Question: My app's structure is made of a service running in the background Listening for push messages and forwards these messages to be inserted in DB, Displayed as Notifications or Sent to Chat Activity if the chat window of the chatter is opened and in the front screen and has a broadcast receiver listening.
the following Image Describes the structure and work-flow of my app's chat

---
And here is my code in the Chat Window Activity:
'''
this.service = new ServiceManager(this, PushService.class,
new Handler() {
@Override
public void handleMessage(Message msg) {
// Receive message from service
switch (msg.what) {
case 10:
reloadMessagesInTheChat();
// Play sound
if (mp.isPlaying())
mp.stop();
mp.start();
break;
default:
showErrorMsssage("Some messages arrived");
super.handleMessage(msg);
break;
}
}
});
this.service.start();
// Now sending the message (I do it initially to tell the service which user is in the chat now, such that it forwards messages to this receiver, instead of creating notifications)
final Handler handler = new Handler();
handler.postDelayed(new Runnable() {
@Override
public void run() {
try {
service.send(Message.obtain(null, 10, user_id, 0));
} catch (RemoteException e) {
e.printStackTrace();
// This is just a Toast Message:
showErrorMsssage("Couldn't send messages to the service");
}
}
}, 1000);
'''
---
And here is the code from the Service:
First this is the condition that routes the message
'''
if(connectedChatUser != ChatUserInTheReceivedMessage ){
// Create Notification with Pending Intent to open chat windows with the user
}
else{
send(Message.obtain(null, 10, "ID_OF_THE_CHATTER" , 0));
}
'''
Here's the important part of the service :
'''
ArrayList<Messenger> mClients = new ArrayList<Messenger>(); // Keeps track of all current registered clients.
final Messenger mMessenger = new Messenger(new IncomingHandler()); // Target we publish for clients to send messages to IncomingHandler.
private class IncomingHandler extends Handler {
// Handler of incoming messages from clients.
@Override
public void handleMessage(Message msg) {
switch (msg.what) {
case MSG_REGISTER_CLIENT:
mClients.add(msg.replyTo);
break;
case MSG_UNREGISTER_CLIENT:
mClients.remove(msg.replyTo);
break;
default:
//super.handleMessage(msg);
onReceiveMessage(msg);
}
}
}
private int connectedChatUser = 0;
private int contactList = 0;
/*@Override
public int onStartCommand(Intent intent, int flags, int startId) {
return START_STICKY; // run until explicitly stopped.
}*/
@Override
public IBinder onBind(Intent intent) {
return mMessenger.getBinder();
}
protected void send(Message msg) {
for (int i=mClients.size()-1; i>=0; i--) {
try {
mClients.get(i).send(msg);
}
catch (RemoteException e) {
// The client is dead. Remove it from the list; we are going through the list from back to front so this is safe to do inside the loop.
mClients.remove(i);
}
}
}
'''
Here's the Receiver in the Service that receives the ID of the open chat window initially
'''
public void onReceiveMessage(Message msg) {
if (msg.what == CHAT_USER) {
// User ID sent from the activity initially
connectedChatUser = msg.arg1;
}
// Other cases aren't important as they cause no problem
}
'''
Finally the Service in the Activity is an instance of This Class:
'''
public class ServiceManager {
private Class<? extends PushService> mServiceClass;
private Context mActivity;
private boolean mIsBound;
private Messenger mService = null;
private Handler mIncomingHandler = null;
private final Messenger mMessenger = new Messenger(new IncomingHandler());
private class IncomingHandler extends Handler {
@Override
public void handleMessage(Message msg) {
if (mIncomingHandler != null) {
if(GlobalSettings.dev)Log.i("ServiceHandler", "Incoming message. Passing to handler: "+msg);
mIncomingHandler.handleMessage(msg);
}
}
}
private ServiceConnection mConnection = new ServiceConnection() {
public void onServiceConnected(ComponentName className, IBinder service) {
mService = new Messenger(service);
//textStatus.setText("Attached.");
if(GlobalSettings.dev)Log.i("ServiceHandler", "Attached.");
try {
Message msg = Message.obtain(null, AbstractService.MSG_REGISTER_CLIENT);
msg.replyTo = mMessenger;
mService.send(msg);
} catch (RemoteException e) {
// In this case the service has crashed before we could even do anything with it
}
}
public void onServiceDisconnected(ComponentName className) {
// This is called when the connection with the service has been unexpectedly disconnected - process crashed.
mService = null;
//textStatus.setText("Disconnected.");
if(GlobalSettings.dev)Log.i("ServiceHandler", "Disconnected.");
}
};
public ServiceManager(Context context, Class<? extends PushService> serviceClass, Handler incomingHandler) {
this.mActivity = context;
this.mServiceClass = serviceClass;
this.mIncomingHandler = incomingHandler;
if (isRunning()) {
doBindService();
}
}
public void start() {
doStartService();
doBindService();
}
public void stop() {
doUnbindService();
doStopService();
}
/**
* Use with caution (only in Activity.onDestroy())!
*/
public void unbind() {
doUnbindService();
}
public boolean isRunning() {
ActivityManager manager = (ActivityManager) mActivity.getSystemService(Context.ACTIVITY_SERVICE);
for (RunningServiceInfo service : manager.getRunningServices(Integer.MAX_VALUE)) {
if (mServiceClass.getName().equals(service.service.getClassName())) {
return true;
}
}
return false;
}
public void send(Message msg) throws RemoteException {
if (mIsBound) {
if (mService != null) {
mService.send(msg);
}
}
else{
if(GlobalSettings.dev)Log.d("From Activity to service:","Failed as it's not bound");
}
}
private void doStartService() {
mActivity.startService(new Intent(mActivity, mServiceClass));
}
private void doStopService() {
mActivity.stopService(new Intent(mActivity, mServiceClass));
}
private void doBindService() {
mActivity.bindService(new Intent(mActivity, mServiceClass), mConnection, Context.BIND_AUTO_CREATE);
mIsBound = true;
}
private void doUnbindService() {
if (mIsBound) {
// If we have received the service, and hence registered with it, then now is the time to unregister.
if (mService != null) {
try {
Message msg = Message.obtain(null, AbstractService.MSG_UNREGISTER_CLIENT);
msg.replyTo = mMessenger;
mService.send(msg);
} catch (RemoteException e) {
// There is nothing special we need to do if the service has crashed.
}
}
// Detach our existing connection.
mActivity.unbindService(mConnection);
mIsBound = false;
//textStatus.setText("Unbinding.");
if(GlobalSettings.dev)Log.i("ServiceHandler", "Unbinding.");
}
}
}
'''
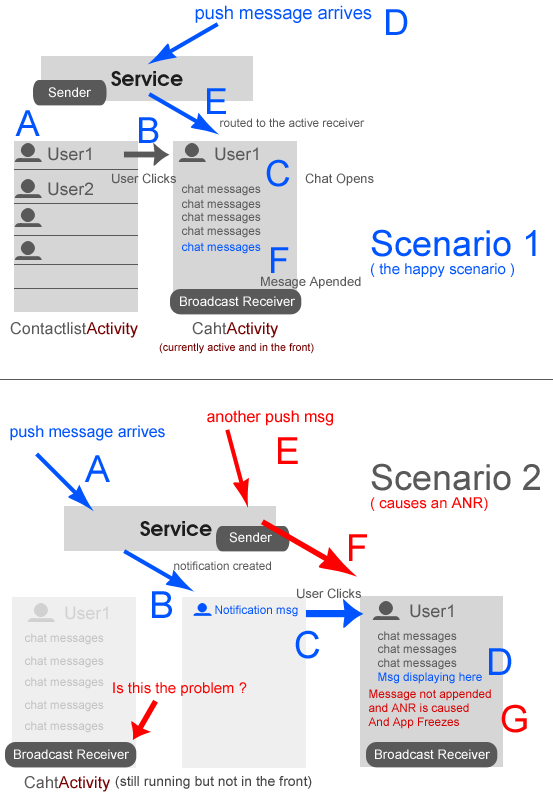
Answer: Well, without going into too much complication my problem is that When my Activity is paused I had no code to unbind the Service.
I just added the appropriate code to unbind onPause and onDestroy , and bind again onResume,
and that's it